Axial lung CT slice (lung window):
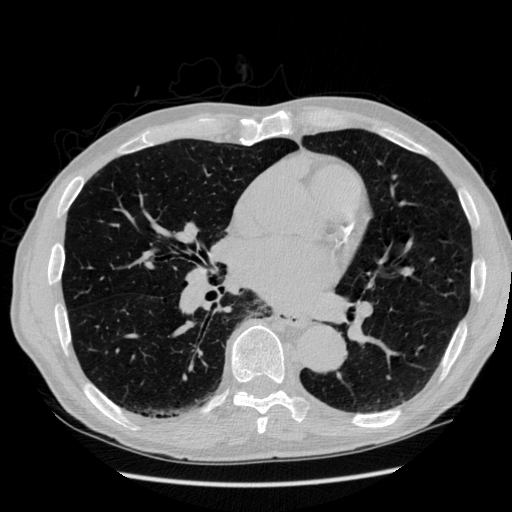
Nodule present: no